Interaction volume radius: 5 \u00c5
Interaction volume height: 10 \u00c5
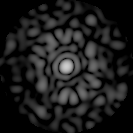
Disorder parameter: 0.7842